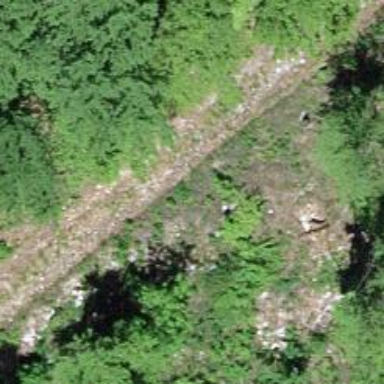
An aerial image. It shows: Track with grade5 tracktype.